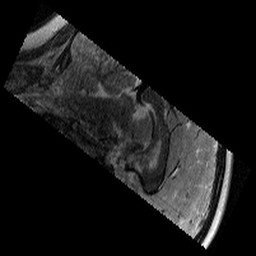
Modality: T2w
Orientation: sagittal
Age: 12
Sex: male
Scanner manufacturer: siemens
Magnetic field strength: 3 T
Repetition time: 9.23 s
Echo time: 0.067 s